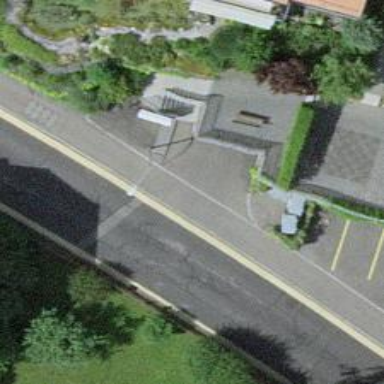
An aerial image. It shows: Parking entrance.